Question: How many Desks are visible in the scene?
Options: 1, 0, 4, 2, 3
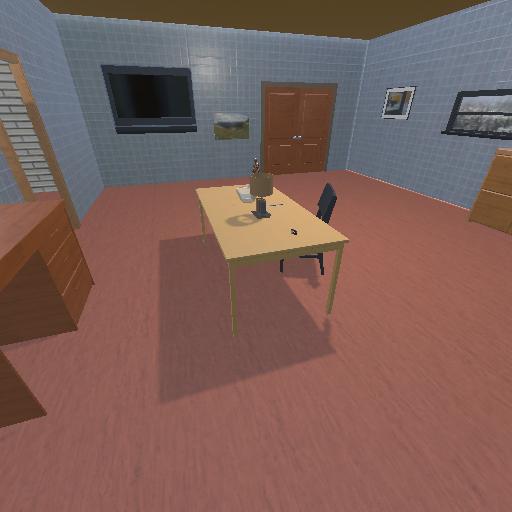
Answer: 1